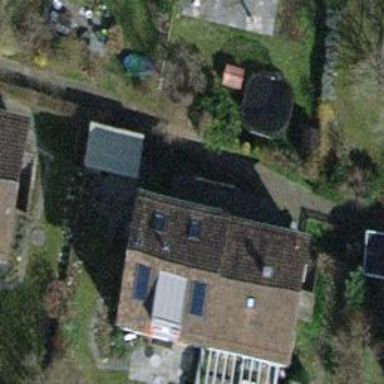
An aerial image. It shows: Semi-detached house.